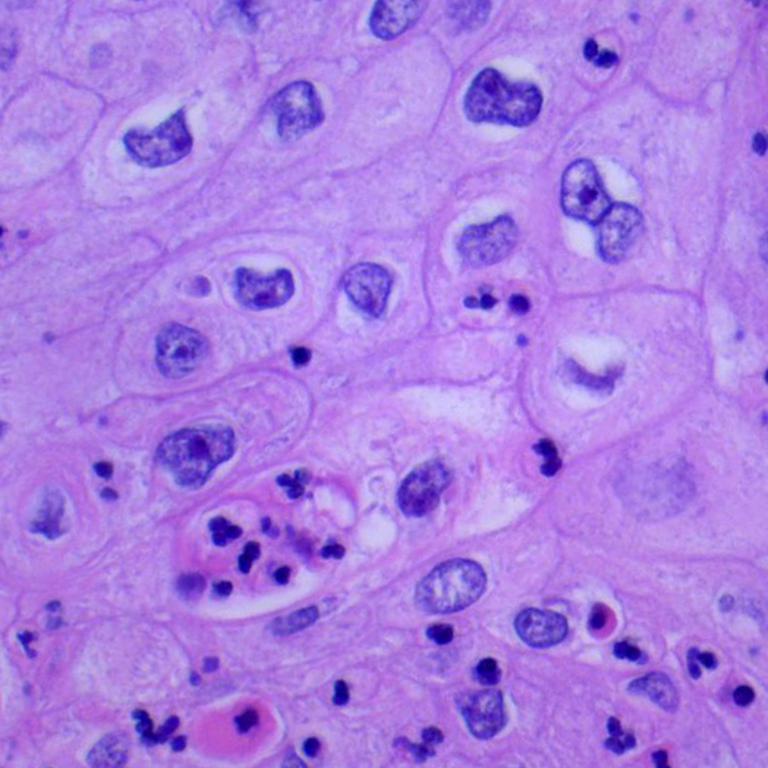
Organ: lung
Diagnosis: squamous carcinomas